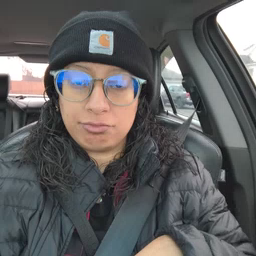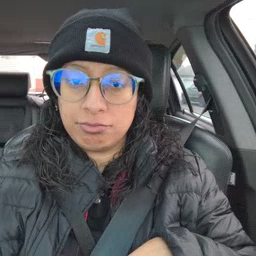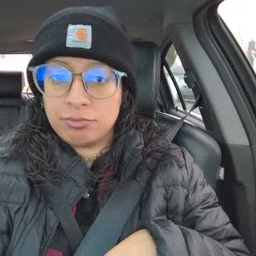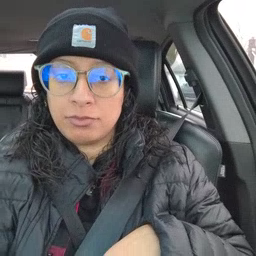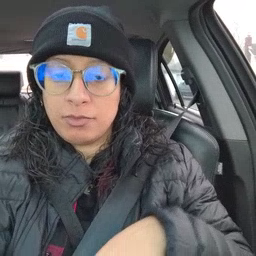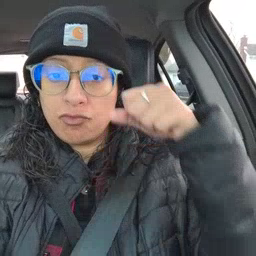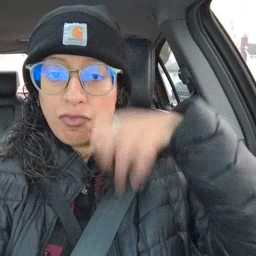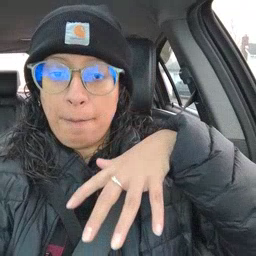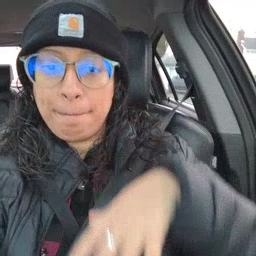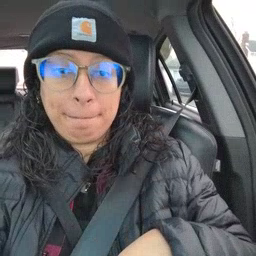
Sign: drop